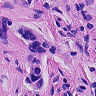
Metastatic tissue present: yes